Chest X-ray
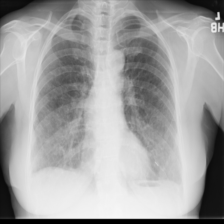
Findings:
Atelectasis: negative
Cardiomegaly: negative
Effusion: negative
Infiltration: negative
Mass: negative
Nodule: negative
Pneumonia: negative
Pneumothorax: negative
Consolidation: negative
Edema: negative
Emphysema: negative
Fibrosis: negative
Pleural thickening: negative
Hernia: negative